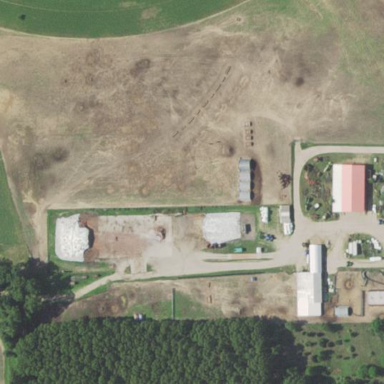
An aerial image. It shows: Farmyard area.